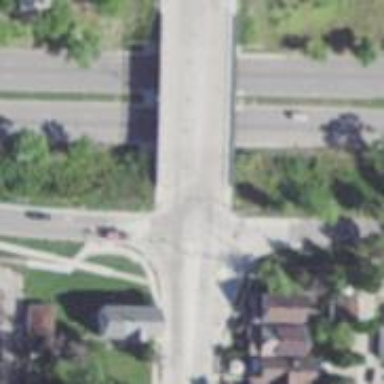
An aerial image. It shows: Cantilever bridge on footway.